Question: I am not sure if I did something stupid that my IntelliJ does this, but when I commit changes in SVN I always have the same predefined commit message in the text area ("changed imageservlet"), which is kinda annoying. (in a VERY light grey)
Does anyone know how I can get rid of that or why this occured?

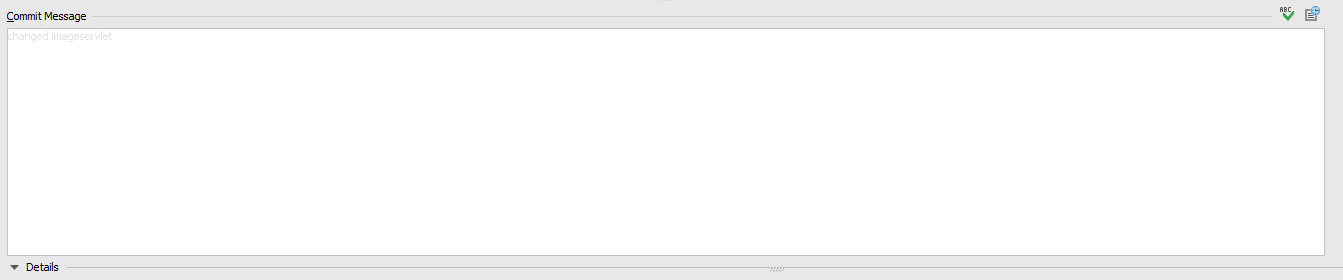
Answer: Under "Version Control" and "Confirmation", you have a check button : "Clear initial commit message".
That might be a better solution in case you want to always have an empty text-field to input your commit message. Otherwise you can modify that file.
'''
IntelliJ IDEA 2018.3.5 (Ultimate Edition)
Build #IU-<PHONE>.21, built on February 26, 2019
macOS 10.14.3
'''
Option 'Clear initial commit message' is now under 'Version Control' > 'Commit Dialog'
<URL>